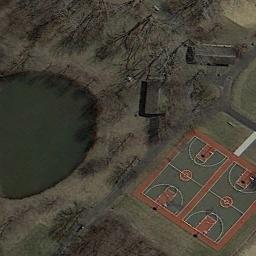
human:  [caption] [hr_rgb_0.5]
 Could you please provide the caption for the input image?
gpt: There are two basketball courts, Two buildings, A lake and sparse trees on the lawn .

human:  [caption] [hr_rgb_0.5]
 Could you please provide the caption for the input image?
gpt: Two basketball courts on the vacant lot and a round lake beside .

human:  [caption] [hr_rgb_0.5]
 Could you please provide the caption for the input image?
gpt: There are two identical basketball courts in the lower right corner .

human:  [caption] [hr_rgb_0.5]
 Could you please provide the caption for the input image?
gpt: There is a basketball court on the open place next to a lake .

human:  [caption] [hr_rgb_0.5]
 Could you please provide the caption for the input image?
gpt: There are two houses next to two basketball courts .